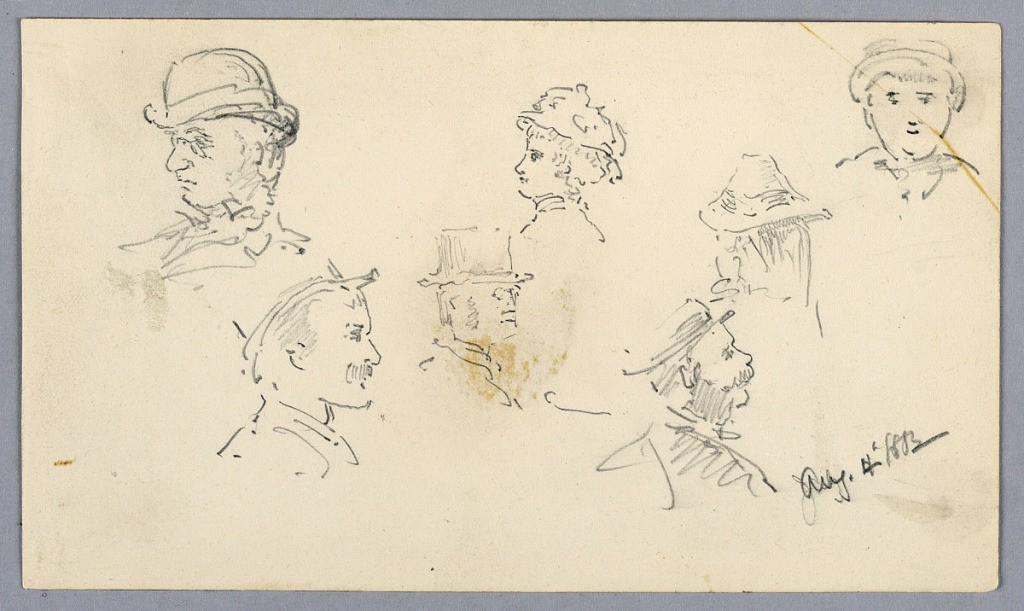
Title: Seven Sketches of Heads
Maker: Arnold William Brunner, American, 1857–1925
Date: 1883
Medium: Graphite on paper
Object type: Drawing
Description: Upper left, sketch of man in profile facing left, with bowler and glasses. Upper center, profile of woman facing left, with hat. Upper right corner, sketch of boy facing viewer with hat. Center, profile of man facing right with high hat. Lower left, profile of man facing right with high hat and mustache. Lower right, profile of man facing right with hat and mustache.